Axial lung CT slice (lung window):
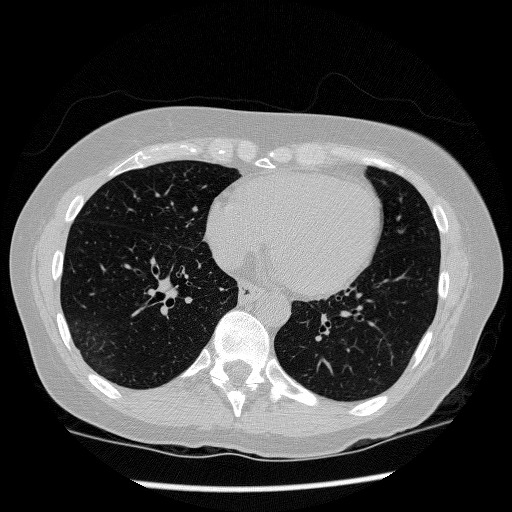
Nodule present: no